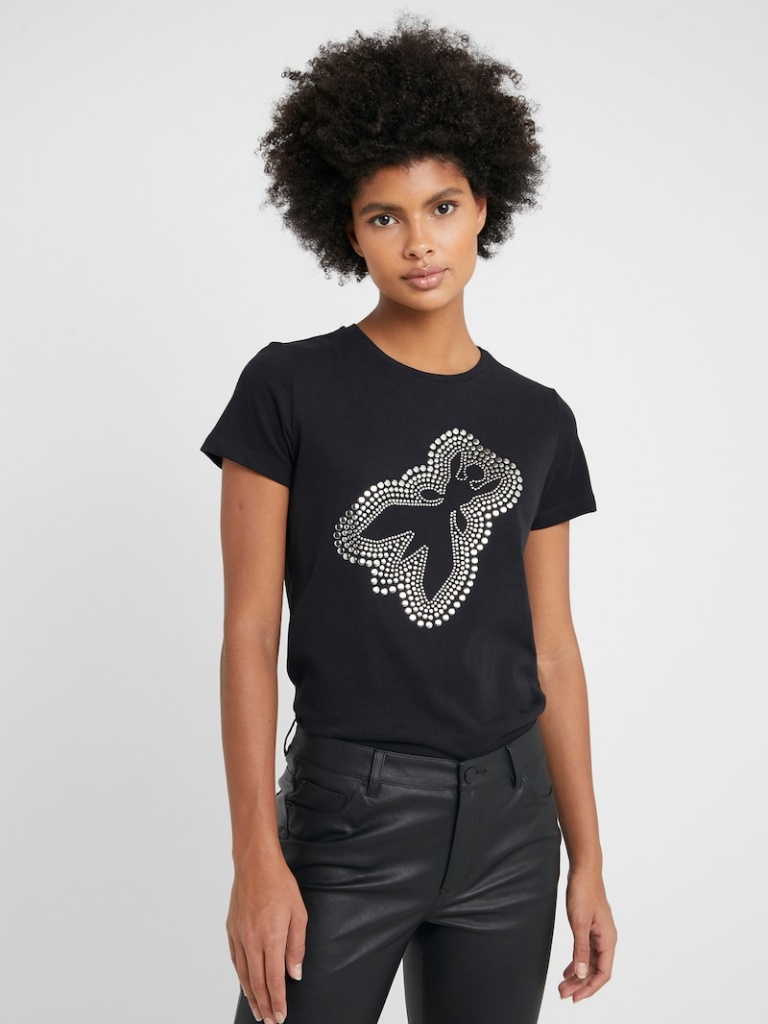
cotton tight short sleeve waist length Fully Tucked in crew t-shirt